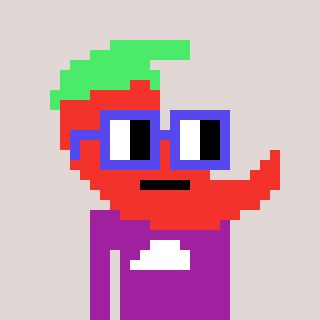
a pixel art character with square blue glasses, a chilli-shaped head and a magenta-colored body on a warm background